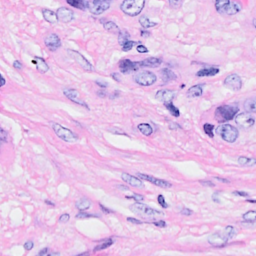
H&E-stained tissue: Breast